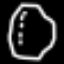
Label: octagon